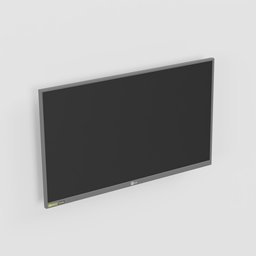
Label: electronics